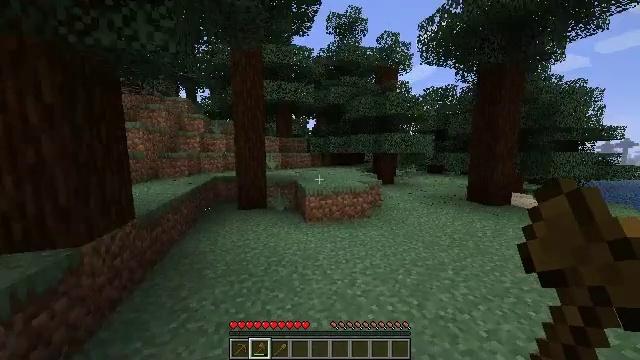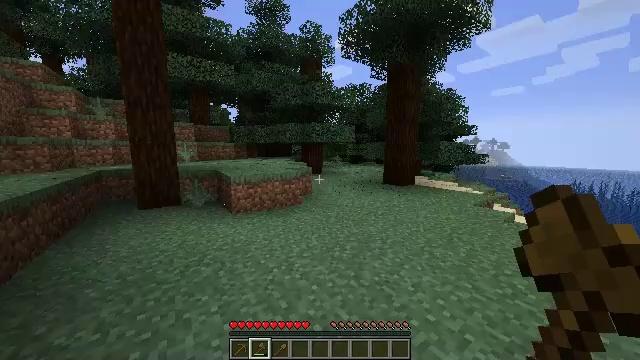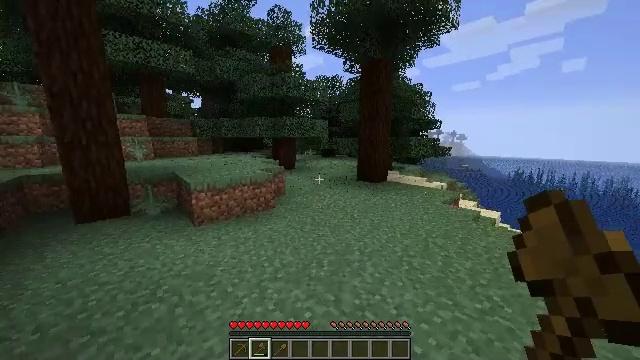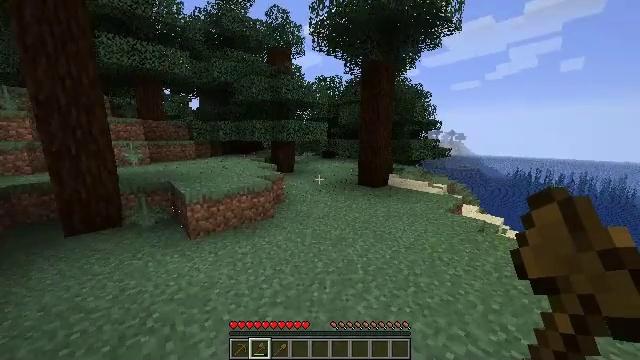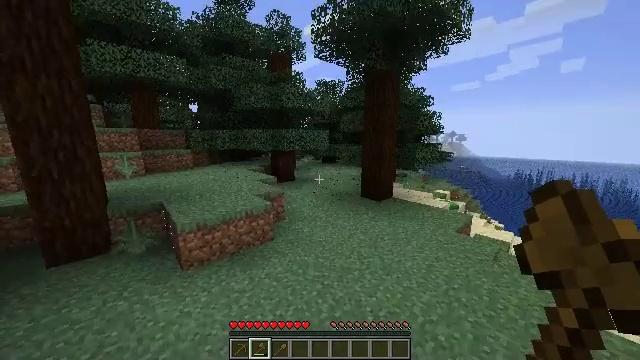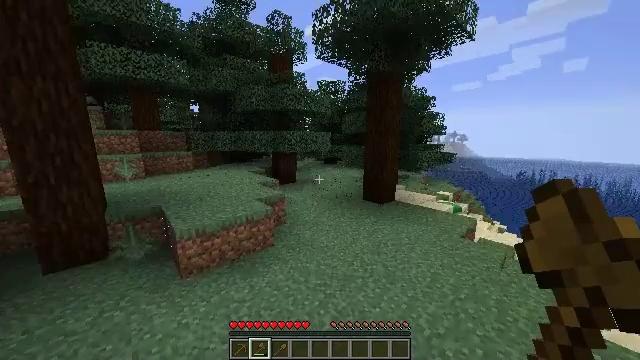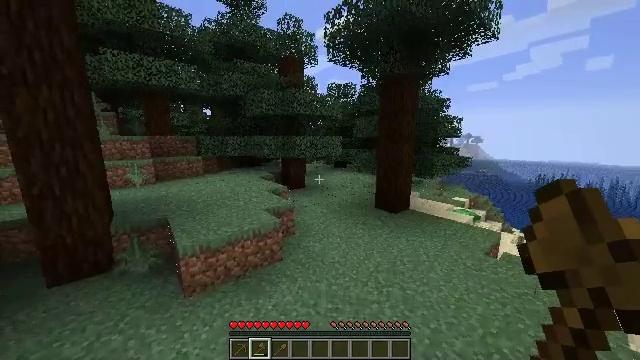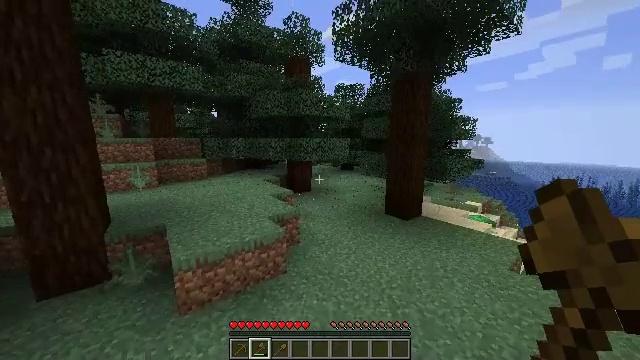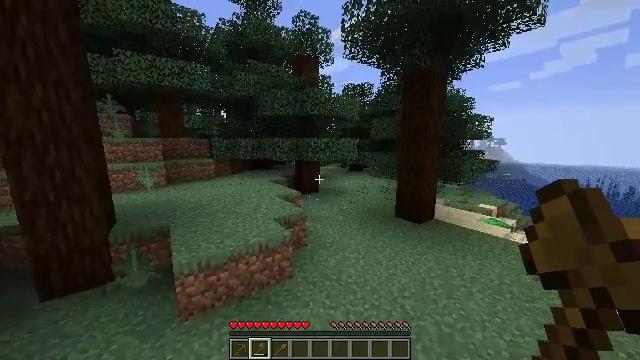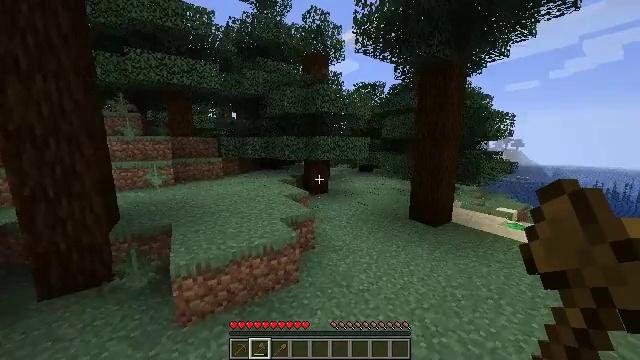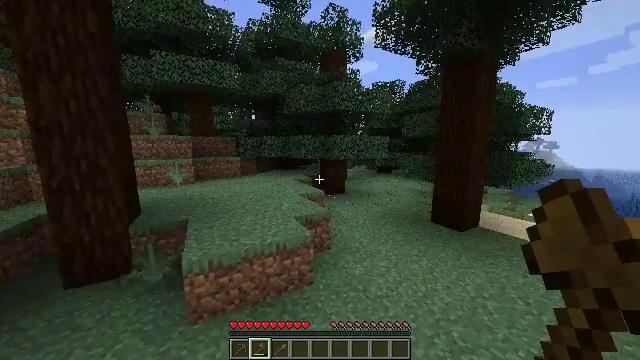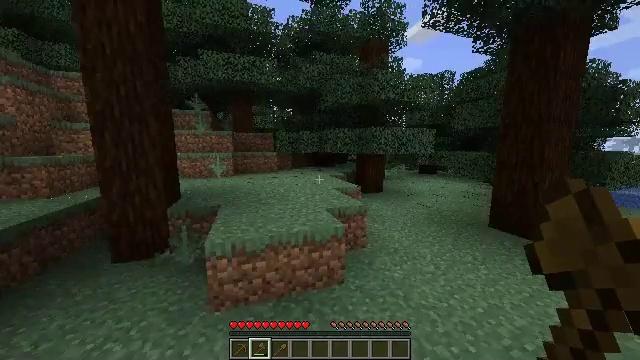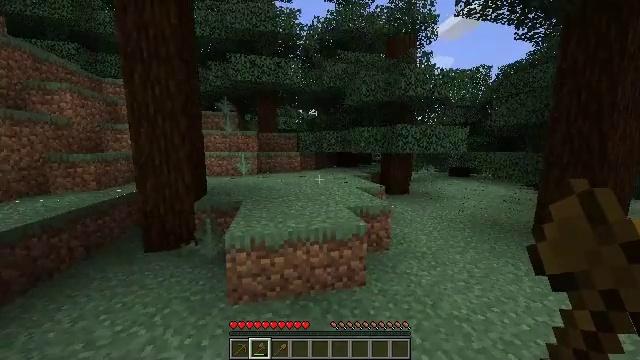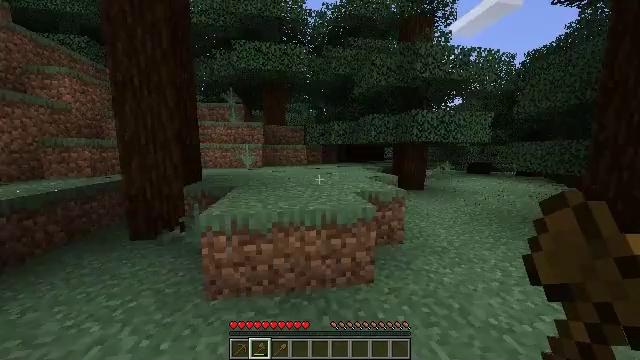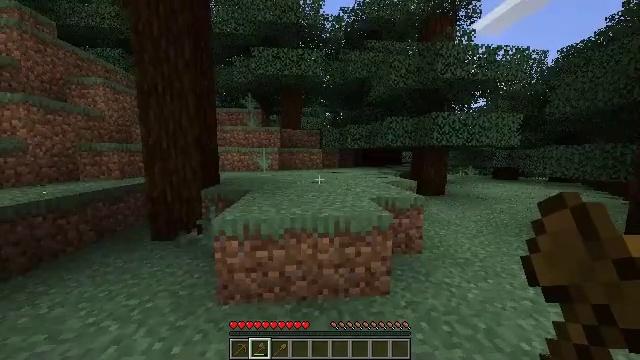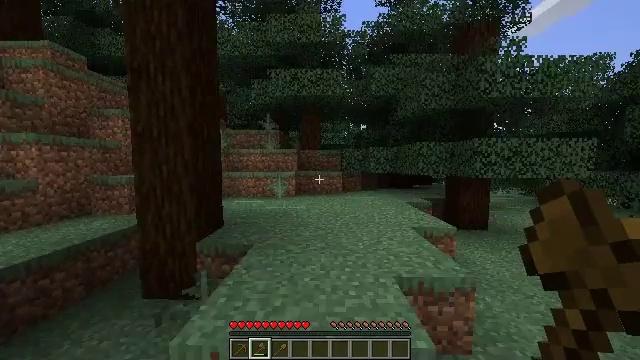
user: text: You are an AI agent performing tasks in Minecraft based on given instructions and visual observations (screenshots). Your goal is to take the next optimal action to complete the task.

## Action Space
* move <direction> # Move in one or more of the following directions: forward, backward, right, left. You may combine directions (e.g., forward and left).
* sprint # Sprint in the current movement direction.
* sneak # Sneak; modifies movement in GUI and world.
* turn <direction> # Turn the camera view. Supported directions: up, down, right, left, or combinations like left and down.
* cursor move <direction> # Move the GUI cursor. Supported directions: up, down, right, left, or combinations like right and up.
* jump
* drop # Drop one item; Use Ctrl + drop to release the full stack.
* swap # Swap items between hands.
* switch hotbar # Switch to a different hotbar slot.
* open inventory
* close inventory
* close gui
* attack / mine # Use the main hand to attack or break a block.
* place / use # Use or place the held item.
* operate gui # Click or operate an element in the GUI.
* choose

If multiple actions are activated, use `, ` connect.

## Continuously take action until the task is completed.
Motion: motion action
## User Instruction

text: Mine the mossy cobblestone underground.
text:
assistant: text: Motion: move forward, sprint, turn right and down, jump
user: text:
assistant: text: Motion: move forward, sprint, turn right and down, jump
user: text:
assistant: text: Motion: move forward, sprint
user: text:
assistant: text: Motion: move forward, sprint
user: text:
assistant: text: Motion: move forward, sprint
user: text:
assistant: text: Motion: move forward, sprint, turn left
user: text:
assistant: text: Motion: move forward, sprint, turn left
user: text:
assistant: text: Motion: move forward, sprint, turn left
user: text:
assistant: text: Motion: move forward, sprint, turn left
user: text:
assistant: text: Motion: move forward, sprint, turn left
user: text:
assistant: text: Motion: move forward, sprint, turn left
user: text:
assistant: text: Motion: move forward, sprint, turn left
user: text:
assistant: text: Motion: move forward, sprint, turn left
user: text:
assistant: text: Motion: move forward, sprint, turn left, jump
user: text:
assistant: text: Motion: move forward, sprint, turn left and up, jump
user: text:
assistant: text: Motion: move forward, sprint, turn left and up, jump
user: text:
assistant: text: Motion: move forward, sprint, turn left, jump
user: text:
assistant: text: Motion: move forward, sprint
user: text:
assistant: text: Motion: move forward, sprint, turn left
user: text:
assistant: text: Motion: move forward, sprint, turn left
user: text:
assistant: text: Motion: move forward, sprint, turn left
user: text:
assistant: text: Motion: move forward, sprint, turn left
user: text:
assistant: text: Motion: move forward, sprint, turn left
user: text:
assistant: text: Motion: move forward, sprint
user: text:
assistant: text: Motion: move forward, sprint
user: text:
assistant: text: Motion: move forward, sprint, turn right and down
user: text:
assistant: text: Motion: move forward, sprint, turn right and down
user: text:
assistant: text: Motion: move forward, sprint, turn right
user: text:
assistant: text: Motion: move forward, sprint, turn right
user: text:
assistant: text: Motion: move forward, sprint, turn right and down